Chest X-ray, AP view. Patient: 54 years old, sex M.
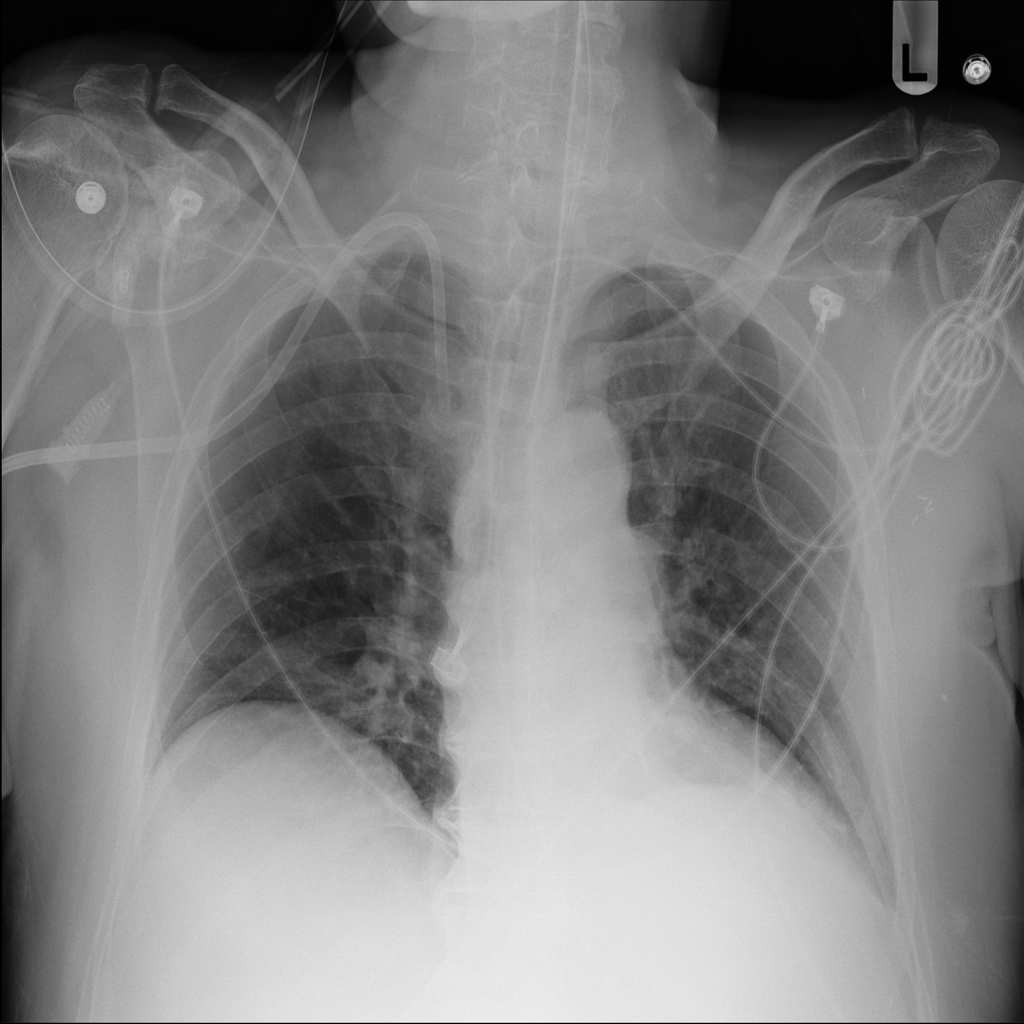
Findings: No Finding